Question: I need a regular expression matching Iranian cars' license plate number.
the combination consists of a followed by and then another
like in the picture below:

It's necessary to allow user to input English digits (1-9) because some browsers or operating systems don't support Persian digits, but the letter be Persian and cuz it's always supported.
EDIT:
Anyway I'm using c# in ASP.net MVC
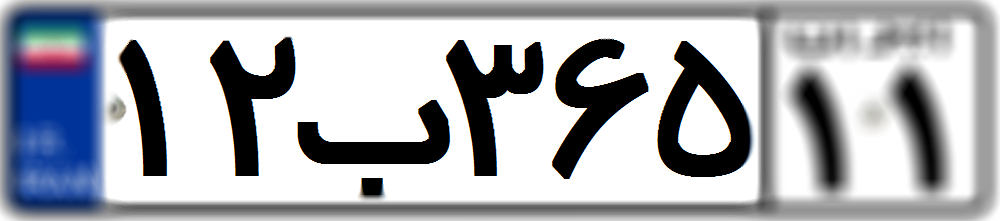
Answer: Found what I was looking for :
'''
"[1-9\d]{2}[-][1-9\d]{3}"
'''
Works flawlessly with MVC data annotations, which I'm currently using it for
'[RegularExpression("[1-9\d]{2}[-][1-9\d]{3}", ErrorMessage = "It's wrong!")]'
Thank to <URL>
Wish you all find this helpful